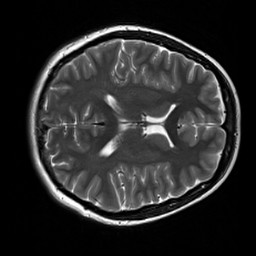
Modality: T2w
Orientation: axial
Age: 19
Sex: female
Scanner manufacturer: siemens
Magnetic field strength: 3 T
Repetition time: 7 s
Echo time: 0.09 s